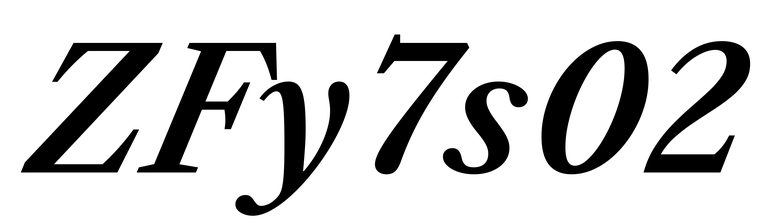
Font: LibreCaslonText-Italic_SemiBold_Italic